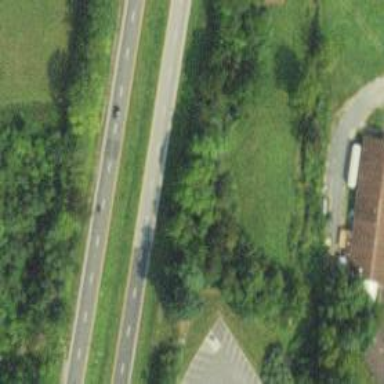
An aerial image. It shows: This image shows trunk highway that functions as expressway.